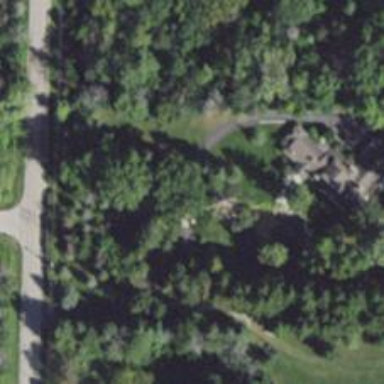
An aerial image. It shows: Cantilever bridge over driveway service road.